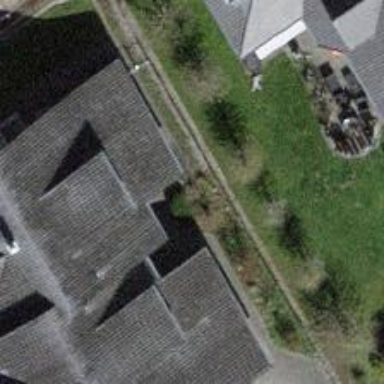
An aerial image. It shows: Building with tiled roof.